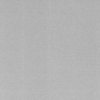
Label: dusty